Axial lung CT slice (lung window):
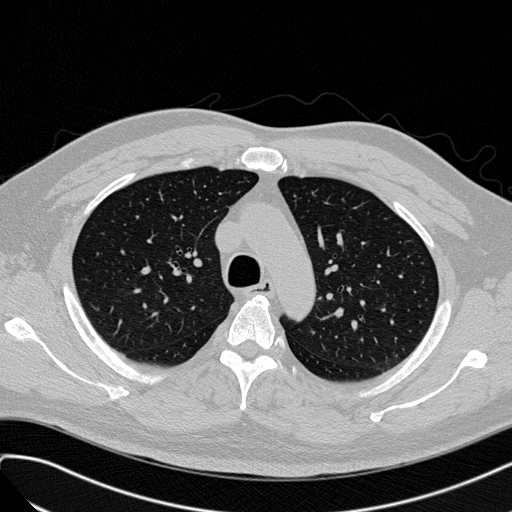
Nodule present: no